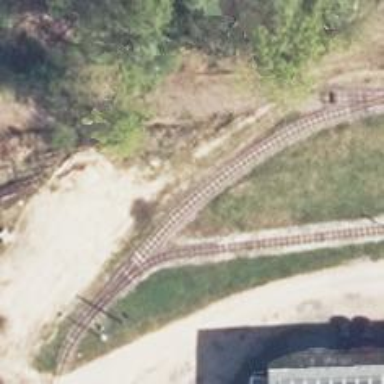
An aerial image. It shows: Preserved railway line with rails.